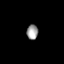
Tissue: prostate
Cell type: B cells
Senescence score: 0.7264
Nuclear area (px): 164
Mean DAPI intensity: 157.768